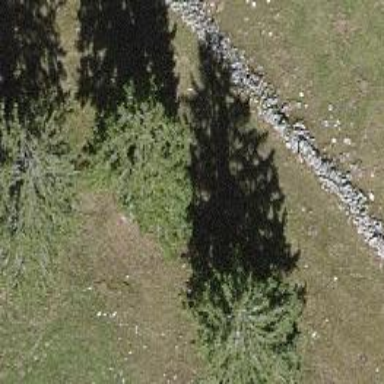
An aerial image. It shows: Single tag "natural: tree."